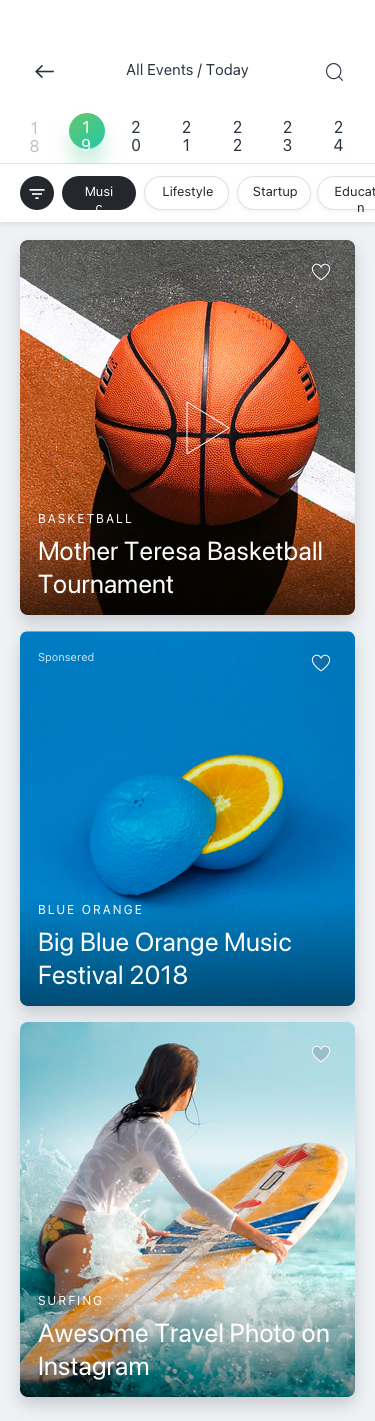
Text in this UI design:
18
19
20
21
22
23
24
All Events / Today
Music
Lifestyle
Startup
Education
Mother Teresa Basketball Tournament
Basketball
Sponsered
Big Blue Orange Music
Festival 2018
Blue Orange
Awesome Travel Photo on Instagram
SURFING